Question: My graph contains rectangular vertices with single outgoing edge and the vertices of rhombus shape with two outgoing edges.
I'm using 'mxCompactTreeLayout' and mostly everything is ok except that edges of the vertices of the second type look wrong for me.
I want them to look like in the picture
Instead, edges connected to the bottom segments of the rhombus.
What should I do to get edges look as desired.
EDIT: Added source code.
PtNodeVertex.java
'''
package org.jsc.core.visualization.jgraphx;
import com.mxgraph.model.mxCell;
import com.mxgraph.model.mxGeometry;
import com.mxgraph.util.mxPoint;
import com.mxgraph.util.mxRectangle;
import com.mxgraph.util.mxUtils;
import org.jsc.core.ast.IResult;
import org.jsc.core.ptree.INodeCompleter;
import org.jsc.core.ptree.PtNode;
import org.jsc.core.term.ITerm;
import org.jsc.core.term.MethodInvocationTerm;
import org.jsc.core.term.expressions.ConditionalExpression;
import org.jsc.core.term.expressions.InstanceCreationExpression;
import org.jsc.core.term.expressions.VariableDeclarationTerm;
import org.jsc.core.term.statement.BlockTerm;
import org.jsc.core.term.statement.IfElse;
import org.jsc.core.term.statement.SwitchStatement;
import org.jsc.core.visualization.jgraphx.Edge.EdgeType;
import java.util.ArrayList;
import java.util.HashMap;
import java.util.List;
import java.util.Map;
import static java.lang.Math.max;
import static java.lang.String.format;
class PtNodeVertex extends mxCell
{
private static Map<PtNode, PtNodeVertex> completingNodesToViews = new HashMap<PtNode, PtNodeVertex>();
private final PtNode node;
protected mxCell[] labels;
private List<PtNodeVertex> successors = new ArrayList<PtNodeVertex>( 1 );
private PtNodeVertex predecessor;
protected Edge[] edgeArray;
private int index;
PtNodeVertex( Object parent, PtNode value, String style )
{
super( parent, null, style );
node = value;
setVertex( true );
setVisible( true );
setGeometry( new mxGeometry() );
setStyle( "defaultVertex;fillColor=none;strokeColor=black;strokeWidth=2.5" );
labels = new mxCell[ getLabelsCount() ];
createLabels();
calcBounds();
createEdges();
}
protected Edge[] createEdges()
{
int n = getMaxSuccessorsCount();
if ( n == 0 )
{
return new Edge[ 0 ];
}
edgeArray = new Edge[ n ];
Edge edge = new Edge( null, this );
edgeArray[ 0 ] = edge;
return edgeArray;
}
int getLabelsCount()
{
return 4;
}
int getMaxSuccessorsCount()
{
return 1;
}
final PtNode getNode()
{
return node;
}
protected void createLabels()
{
ITerm t = node.getTerm();
IResult tv = node.getTermValue();
labels[ 0 ] = createTextLabel( format( "Term [%s]:", t.getClass().getSimpleName() ) );
labels[ 1 ] = createTextLabel( node.getTerm().toString(), true );
labels[ 2 ] = createTextLabel( format( "Term value: %s", tv == null ? "n/a" : tv ) );
labels[ 3 ] = createTextLabel( format( "State: %s", node.getState() ) );
}
protected void calcBounds()
{
mxGeometry b0 = labels[ 0 ].getGeometry();
mxGeometry b1 = labels[ 1 ].getGeometry();
mxGeometry b2 = labels[ 2 ].getGeometry();
mxGeometry b3 = labels[ 3 ].getGeometry();
double w = Math.max( b0.getWidth(), Math.max( b1.getWidth(), Math.max( b2.getWidth(), b3.getWidth() ) ) );
double h = b0.getHeight() + b1.getHeight() + b2.getHeight() + b3.getHeight();
mxGeometry b = getGeometry();
double x = b.getX() + 5;
double y = b.getY() + 5;
double x2 = x;//+ 5 + w01 + 5;
double y2 = y;
double x3 = x2;
double y3 = y2 + b2.getHeight();
double x0 = x;
double y0 = y3 + b3.getHeight();
double x1 = x0;
double y1 = y0 + b0.getHeight();
b.setWidth( w + 10 );
b.setHeight( h + 10 );
b0.setX( x0 );
b0.setY( y0 );
b1.setX( x1 );
b1.setY( y1 );
b2.setX( x2 );
b2.setY( y2 );
b3.setX( x3 );
b3.setY( y3 );
}
private static String prepareText( String s )
{
s = adjustNL( s );
// s = StringEscapeUtils.unescapeHtml4( s );
return s;
}
private static String adjustNL( String s )
{
s = s.replaceAll( "
", "
" );
s = s.replaceAll( "
", "
" );
return s;
}
protected mxCell createTextLabel( String text )
{
return createTextLabel( text, false );
}
protected mxCell createTextLabel( String text, boolean framed )
{
mxCell label = new mxCell();
// System.out.print( text );
text = prepareText( text );
// text = mxUtils.createHtmlDocument( new HashMap<String, Object>(), text, 1, 0,
// "<style type="text/css">.selectRef { " +
// "font-size:9px;font-weight:normal; }</style>" );
label.setValue( text );
mxRectangle b = mxUtils.getLabelSize( text, new HashMap<String, Object>(), false, 1.0 );
mxGeometry geometry = new mxGeometry( b.getX(), b.getY(), b.getWidth(), b.getHeight() );
label.setVertex( true );
label.setGeometry( geometry );
label.setVisible( true );
label.setParent( this );
this.insert( label );
label.setConnectable( false );
label.setStyle( format( "defaultVertex;fillColor=none%s", ( framed ? ";strokeColor=blue" : ";strokeColor=none" ) ) );
return label;
}
public static mxCell create( Object parent, PtNode node, String style )
{
PtNodeVertex vertex;
if ( isCompletingNode( node ) )
{
vertex = new PtNodeVertex( parent, node, style );
completingNodesToViews.put( node, vertex );
}
else if ( node instanceof INodeCompleter )
{
vertex = new NodeCompleterVertex( parent, node, style );
completingNodesToViews.put( node, vertex );
}
else if ( node.getTerm() instanceof IfElse )
{
vertex = new IfElseNodeVertex( parent, node, style );
}
else if ( node.getTerm() instanceof ConditionalExpression )
{
vertex = new ConditionalNodeVertex( parent, node, style );
}
else if ( node.getTerm() instanceof SwitchStatement )
{
vertex = new SwitchNodeVertex( parent, node, style );
}
else
{
vertex = new PtNodeVertex( parent, node, style );
}
return vertex;
}
private static boolean isCompletingNode( PtNode node )
{
return node.getTerm() instanceof BlockTerm ||
node.getTerm() instanceof VariableDeclarationTerm ||
node.getTerm() instanceof InstanceCreationExpression ||
node.getTerm() instanceof MethodInvocationTerm;
}
Object getLabel( int i )
{
return labels[ i ];
}
final int getSuccessorCount()
{
return successors.size();
}
void addSuccessor( PtNodeVertex successor )
{
successors.add( successor );
successor.predecessor = this;
}
final PtNodeVertex getSuccessor( int i )
{
return successors.get( i );
}
final Edge getEdge( int i )
{
return edgeArray[ i ];
}
protected EdgeType getDefaultEdgeType()
{
return EdgeType.TYPE_1;
}
public void setIndex( int index )
{
this.index = index;
}
public int getIndex()
{
return index;
}
}
'
'''
IfElseNodeVertex.java
'''
package org.jsc.core.visualization.jgraphx;
import com.mxgraph.model.mxGeometry;
import com.mxgraph.util.mxPoint;
import org.jsc.core.ptree.PtNode;
import org.jsc.core.term.statement.IfElse;
import org.jsc.core.visualization.jgraphx.Edge.EdgeType;
import static java.lang.Math.max;
import static java.lang.String.format;
import static org.jsc.core.visualization.jgraphx.Direction.LEFT;
import static org.jsc.core.visualization.jgraphx.Direction.RIGHT;
class IfElseNodeVertex extends PtNodeVertex
{
private Edge thenEdge;
private Edge elseEdge;
IfElseNodeVertex( Object parent, PtNode value, String style )
{
super( parent, value, style );
if ( value.getTerm().getClass() != IfElse.class )
{
throw new Error( "IfElse term expected" );
}
if ( value.getOuts().size() != 2 )
{
throw new Error( "IfElse must have 2 successors
" + value.getTerm() ); //or mat have 1 (without else
}
setStyle( "vRhombus;'fillColor=none;strokeColor=green" );
}
@Override
protected void createLabels()
{
IfElse ifElse = ( IfElse ) getNode().getTerm();
String termString = format( "if( %s )", ifElse.getCondition() );
labels[ 0 ] = createTextLabel( termString );
labels[ 0 ].setStyle( ""vRhombus;shape=rhombus;fillColor=none;strokeColor=none" );
labels[ 0 ].setGeometry( new mxGeometry( 0, 0, 300, 150 ) );
}
@Override
protected void calcBounds()
{
mxGeometry b0 = labels[ 0 ].getGeometry();
double w = 50 + b0.getWidth() + 50;
double h = max( b0.getHeight(), w * 0.618 );
mxGeometry b = getGeometry();
double x = b.getX();
double y = b.getY();
double x0 = b0.getCenterX() - b0.getWidth() / 2;
double y0 = b0.getCenterY();
b.setWidth( 300 );
b.setHeight( 150 );
}
@Override
public int getLabelsCount()
{
return 1;
}
protected Edge[] createEdges()
{
int n = getMaxSuccessorsCount();
if ( n == 0 )
{
return new Edge[ 0 ];
}
edgeArray = new Edge[ n ];
thenEdge = new IfElseEdge( null, this, "then", EdgeType.TYPE_2, LEFT );
elseEdge = new IfElseEdge( null, this, "else", EdgeType.TYPE_2, RIGHT );
edgeArray[ 0 ] = thenEdge;
edgeArray[ 1 ] = elseEdge;
return edgeArray;
}
@Override
public int getMaxSuccessorsCount()
{
return 2;
}
protected EdgeType getDefaultEdgeType()
{
return EdgeType.TYPE_2;
}
}
'''
PtGraph.java
'''
package org.jsc.core.visualization.jgraphx;
import com.mxgraph.canvas.mxICanvas;
import com.mxgraph.layout.mxCompactTreeLayout;
import com.mxgraph.model.mxCell;
import com.mxgraph.model.mxGeometry;
import com.mxgraph.view.mxCellState;
import com.mxgraph.view.mxGraph;
import org.jsc.core.ptree.PtEdge;
import org.jsc.core.ptree.PtNode;
public class PtGraph extends mxGraph
{
private mxCompactTreeLayout layout;
@Override
public Object insertVertex( Object parent,
String id,
Object value,
double x,
double y,
double width,
double height,
String style,
boolean relative )
{
Object v = super.insertVertex( parent, id, value, x, y, width, height, style, relative );
if ( v instanceof PtNodeVertex )
{
insertLabels( ( PtNodeVertex ) v );
}
return v;
}
protected void insertLabels( PtNodeVertex v )
{
for ( int i = 0; i < v.getLabelsCount(); i++ )
{
addCell( v.getLabel( i ), v );
}
}
@Override
public Object createVertex( Object parent,
String id,
Object value,
double x,
double y,
double width,
double height,
String style,
boolean relative
)
{
if ( !( value instanceof PtNode ) )
{
return super.createVertex( parent, id, value, x, y, width, height, style, relative );
}
mxCell vertex;
PtNode node = ( PtNode ) value;
if ( node == ProcessTreeSVGView.dummyNode )
{
vertex = new HaltVertex( parent );
}
else
{
vertex = PtNodeVertex.create( parent, node, null );
}
vertex.setId( id );
vertex.setVertex( true );
vertex.setConnectable( true );
mxGeometry geometry = new mxGeometry( x, y, width, height );
vertex.setGeometry( geometry );
return vertex;
}
@Override
public Object createEdge( Object parent,
String id,
Object value,
Object source,
Object target,
String style )
{
if ( !( value instanceof PtEdge ) )
{
return super.createEdge( parent, id, value, source, target, style );
}
PtEdge ptEdge = ( PtEdge ) value;
Edge edge = ( Edge ) Edge.create( parent, ( PtNodeVertex ) source, (PtNodeVertex)target, ptEdge.getContext(), null, layout );
edge.setId( id );
edge.setConnectable( false );
return edge;
}
@Override
public void drawState( mxICanvas canvas, mxCellState state, boolean drawLabel )
{
Object cell = state.getCell();
drawLabel = !( cell instanceof PtNodeVertex ) && drawLabel;
super.drawState( canvas, state, drawLabel );
}
public void setLayout( mxCompactTreeLayout layout )
{
this.layout = layout;
}
}
'''
Edge.java
'''
package org.jsc.core.visualization.jgraphx;
import com.mxgraph.layout.mxCompactTreeLayout;
import com.mxgraph.model.mxCell;
import com.mxgraph.model.mxGeometry;
import org.jsc.core.DriveContext;
class Edge extends mxCell
{
enum EdgeType
{
TYPE_1,
TYPE_2
}
static mxCell create( Object parent,
PtNodeVertex source,
PtNodeVertex target,
DriveContext context,
String style,
mxCompactTreeLayout layout )
{
int index = target.getIndex();
Edge edge = source.getEdge( index );
edge.setValue( context );
edge.setEdge( true );
edge.setLayoutParamsForEdge( layout );
return edge;
}
protected void setLayoutParamsForEdge( mxCompactTreeLayout layout )
{
}
Edge( Object parent, PtNodeVertex source )
{
mxGeometry geo = new mxGeometry();
setEdge( true );
setGeometry( geo );
}
}
class IfElseEdge extends Edge
{
EdgeType type;
Direction direction;
IfElseEdge( Object parent, IfElseNodeVertex source, String text, EdgeType type, Direction direction )
{
super( parent, source );
this.type = type;
this.direction = direction;
mxGeometry geo = new mxGeometry( 0, 0, 0, 0 );
//geo.setRelative( true );
setGeometry( geo );
setStyle( "rhombusEdge" );
mxCell sourceLabel = new mxCell( text, new mxGeometry( -1, 0, 0, 0 ),
direction == Direction.RIGHT ?
"resizable=0;align=left;verticalAlign=top;" :
"resizable=0;align=right;verticalAlign=top;"
);
sourceLabel.getGeometry().setRelative( true );
sourceLabel.setConnectable( false );
sourceLabel.setVertex( true );
insert( sourceLabel );
}
@Override
protected void setLayoutParamsForEdge( mxCompactTreeLayout layout )
{
layout.setOrthogonalEdge( this, true );
layout.setEdgeStyleEnabled( this, true );
}
}
'''
ProcessTreeSVGView.java
'''
package org.jsc.core.visualization.jgraphx;
import com.mxgraph.layout.mxCompactTreeLayout;
import com.mxgraph.model.mxCell;
import com.mxgraph.swing.mxGraphComponent;
import com.mxgraph.util.mxConstants;
import com.mxgraph.view.mxGraph;
import com.mxgraph.view.mxPerimeter;
import com.mxgraph.view.mxStylesheet;
import org.apache.batik.dom.svg.SVGDOMImplementation;
import org.apache.batik.svggen.SVGGraphics2D;
import org.apache.batik.svggen.SVGGraphics2DIOException;
import org.jsc.core.ptree.ProcessTree;
import org.jsc.core.ptree.PtEdge;
import org.jsc.core.ptree.PtNode;
import org.w3c.dom.DOMImplementation;
import org.w3c.dom.Element;
import org.w3c.dom.svg.SVGDocument;
import java.awt.*;
import java.io.*;
import java.util.Hashtable;
import java.util.Map;
public class ProcessTreeSVGView
{
private static final String SVG_FILE_NAME = "C:\users\anthony\g.svg";
static SVGGraphics2D g;
private final mxGraph graph;
private final mxGraphComponent graphComponent;
private String style;
public final static PtNode dummyNode = new PtNode();
public final static PtEdge dummyEdge = new PtEdge();
/**
* Constructs a new frame that is initially invisible.
* <p>
* This constructor sets the component's locale property to the value
* returned by <code>JComponent.getDefaultLocale</code>.
*
* @exception java.awt.HeadlessException if GraphicsEnvironment.isHeadless()
* returns true.
* @see java.awt.GraphicsEnvironment#isHeadless
* @see java.awt.Component#setSize
* @see java.awt.Component#setVisible
* @see javax.swing.JComponent#getDefaultLocale
*/
public ProcessTreeSVGView( ProcessTree pTree )
throws HeadlessException, SVGGraphics2DIOException, FileNotFoundException, UnsupportedEncodingException
{
System.out.printf( "
Saving Process tree(s) in '%s' ... ", SVG_FILE_NAME );
// Create an SVG document.
DOMImplementation impl = SVGDOMImplementation.getDOMImplementation();
String svgNS = SVGDOMImplementation.SVG_NAMESPACE_URI;
SVGDocument doc = ( SVGDocument ) impl.createDocument( svgNS, "svg", null );
// Create a converter for this document.
g = new SVGGraphics2D( doc );
graph = new PtGraph();
graphComponent = new mxGraphComponent( graph );
//First draw Graph to the SVGGraphics2D object using graph component objects draw method
drawTree( pTree );
// Do some drawing.
graphComponent.getGraphControl().drawGraph( g, true );
// Populate the document root with the generated SVG content.
Element root = doc.getDocumentElement();
g.getRoot( root );
//Once every thing is drawn on graphics find root element and update this by adding additional values for the required fields.
// Element root = g.getRoot();
Dimension size = graphComponent.getGraphControl().getPreferredSize();
root.setAttributeNS( null, "width", size.width + "" );
root.setAttributeNS( null, "height", size.height + "" );
root.setAttributeNS( null, "viewBox", "0 0 " + size.width + " " + size.height );
OutputStream outStream = new FileOutputStream( SVG_FILE_NAME );
Writer out = new OutputStreamWriter( outStream, "UTF-8" );
g.stream( root, out );
System.out.println( "done." );
runSVGViewer( SVG_FILE_NAME );
}
private void runSVGViewer( String svgFileName )
{
System.out.print( "
Loading SVG viewer ... " );
ProcessBuilder builder = new ProcessBuilder( "C:\Program Files (x86)\Free Picture Solutions\Free Svg Viewer\SvgViewer.exe ", svgFileName );
try
{
builder.start();
}
catch ( IOException e )
{
e.printStackTrace();
throw new Error();
}
System.out.println( "done." );
}
//==================================================================================================================
private void drawTree( ProcessTree pTree )
{
Object parent = graph.getDefaultParent();
registerRhombusVertexStyle( graph );
mxCompactTreeLayout layout = setupLayout( graph );
graph.getModel().beginUpdate();
mxCell v;
try
{
v = build( pTree.getRoot(), ( mxCell ) parent, 0 );
}
finally
{
graph.getModel().endUpdate();
}
layout.execute( parent, v );
}
private mxCompactTreeLayout setupLayout( mxGraph graph )
{
mxCompactTreeLayout layout = new mxCompactTreeLayout( graph, false );
layout.setEdgeRouting( true );
layout.setHorizontal( false );
layout.setLevelDistance( 100 );
layout.setNodeDistance( 50 );
layout.setUseBoundingBox( true );
( ( PtGraph ) graph ).setLayout( layout );
return layout;
}
private PtNodeVertex build( PtNode node, mxCell parent, int index )
{
PtNodeVertex source = insertVertex( node, parent, index );
if ( node.getChildrenCount() == 0 )
{
HaltVertex target = ( HaltVertex ) insertHaltVertex( parent );
source.addSuccessor( target );
insertEdge( parent, dummyEdge, source, target );
return source;
}
for ( int i = 0; i < node.getChildrenCount(); i++ )
{
PtNode node1 = node.getChild( i );
PtNodeVertex target = build( node1, parent, i );
source.addSuccessor( target );
insertEdge( parent, node1.getIn(), source, target );
}
return source;
}
PtNodeVertex insertVertex( PtNode node, mxCell parent, int index )
{
PtNodeVertex v = ( PtNodeVertex ) graph.insertVertex( parent, null, node, 0, 0, 0, 0, style );
v.setIndex( index );
return v;
}
private mxCell insertHaltVertex( mxCell parent )
{
mxCell v = ( mxCell ) graph.insertVertex( parent, null, dummyNode, 0, 0, 0, 0, style );
return v;
}
private void insertEdge( Object parent, PtEdge ptEdge, mxCell source, mxCell target )
{
if ( !( source instanceof HaltVertex ) )
{
graph.insertEdge( parent, null, ptEdge, source, target );
}
}
private static void registerRhombusVertexStyle( mxGraph graph )
{
mxStylesheet ss = graph.getStylesheet();
Map<String, Object> style = new Hashtable<String, Object>();
style.put( mxConstants.STYLE_SHAPE, mxConstants.SHAPE_RHOMBUS );
style.put( mxConstants.STYLE_PERIMETER, mxPerimeter.RhombusPerimeter );
style.put( mxConstants.STYLE_VERTICAL_ALIGN, mxConstants.ALIGN_MIDDLE );
style.put( mxConstants.STYLE_ALIGN, mxConstants.ALIGN_CENTER );
style.put( mxConstants.STYLE_FILLCOLOR, "#C3D9FF" );
style.put( mxConstants.STYLE_STROKECOLOR, "#6482B9" );
style.put( mxConstants.STYLE_FONTCOLOR, "#774400" );
ss.putCellStyle( "vRhombus", style );
style = ss.getDefaultEdgeStyle();
style.put( mxConstants.STYLE_EDGE, mxConstants.EDGESTYLE_ELBOW );
style.put( mxConstants.STYLE_ROUTING_CENTER_Y, 0.0 );
ss.putCellStyle( "rhombusEdge", style );
////////////////////////////////////////////////////////////////////////////////////
Map<String, Map<String, Object>> styles = ss.getStyles();
for ( String key : styles.keySet() )
{
Map<String, Object> _style = styles.get( key );
System.out.printf( "
%s =
", key );
System.out.println( "---------------------" );
for ( String key1 : _style.keySet() )
{
System.out.printf( "
%s = %s", key1, _style.get( key1 ) );
}
System.out.println();
}
}
}
'''
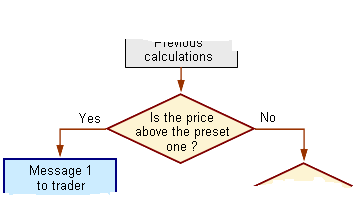
Answer: I've found an answer.
In general, if you failed to achieve the result using edge styles or something else, then you should write your own layout.
It can be the layout written from scratch, or the layout extending or combining functionality of existing layout implementations.
Regarding my problem, I extend 'mxCompactTreeLayout' overriding 'setEdgePoints' method.
Source code:
PtCompactTreeLayout.java
'''
package org.jsc.core.visualization.jgraphx;
import com.mxgraph.layout.mxCompactTreeLayout;
import com.mxgraph.model.mxGeometry;
import com.mxgraph.util.mxPoint;
import com.mxgraph.view.mxGraph;
import java.util.Collections;
import java.util.List;
public class PtCompactTreeLayout extends mxCompactTreeLayout
{
public PtCompactTreeLayout( mxGraph graph )
{
super( graph, false );
}
@Override
public void setEdgePoints( Object edge, List<mxPoint> points )
{
if ( !( edge instanceof IfElseEdge ) )
{
super.setEdgePoints( edge, points );
return;
}
IfElseEdge ifElseEdge = ( IfElseEdge ) edge;
IfElseNodeVertex v = ( IfElseNodeVertex ) ifElseEdge.getSource();
mxGeometry geo = v.getGeometry();
mxGeometry vb = ifElseEdge.getGeometry();
if ( vb == null )
{
super.setEdgePoints( edge, points );
return;
}
double xc = geo.getCenterX();
double yc = geo.getCenterY();
double w = geo.getWidth();
double h = geo.getHeight();
double xt;
double yt;
int i = ( ifElseEdge == v.getEdge( 0 ) ? 0 : 1 );
PtNodeVertex vs = v.getSuccessor( i );
mxGeometry sgeo0 = v.getSuccessor( 0 ).getGeometry();
mxGeometry sgeo1 = v.getSuccessor( 1 ).getGeometry();
double ws0 = sgeo0.getWidth();
xt = ( i == 0 ? sgeo0.getCenterX() : sgeo1.getCenterX());
yt = ( i == 0 ? sgeo0.getY() : sgeo1.getY() );
vb.setTargetPoint( new mxPoint( xt, yt ) );
double xm = xt;
mxPoint mp = new mxPoint( xm, yc );
vb.setPoints( Collections.singletonList( mp ) );
vb.setSourcePoint( calcSourcePoint( v, i ) );
}
private mxPoint calcSourcePoint( PtNodeVertex v, int i )
{
mxGeometry geom = v.getGeometry();
double w = geom.getWidth();
double xs = ( i == 0 ? geom.getX() : geom.getX() + geom.getWidth() );
double ys = geom.getCenterY();
return new mxPoint( xs, ys );
}
}
'''